Question: I'm trying to layout a control that requires a text label to be rotated 270 degrees. The width of the text label is variable, within reason (say, 100px to 500px).

I have tried to get this working in a jsFiddle
<URL>
but have run into a few problems I can't resolve:
1. Text in the non-rotated area (yellow and orange in the jsFiddle) is displaced to the right by the length of the text that is rotated.
2. The rotated text extends far below the bottom of the associated non-rotated area, overwriting other parts of the page.
3. In order to keep the label on the screen, I had to apply a translate transform with values hard-coded based on the length of the rotated text.
Is it possible to solve these problems using CSS transformations?
This jsFiddle makes problem 2. more apparent
<URL>
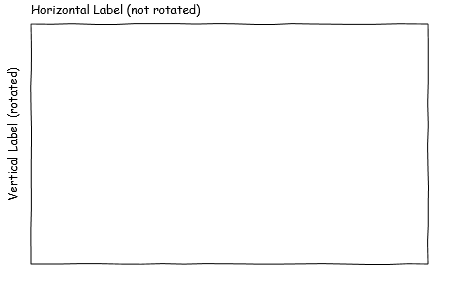
Answer: I ended up solving this problem using SVG generated by a little jQuery wrapper called <URL> to manage IE support
<URL>